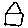
Label: house